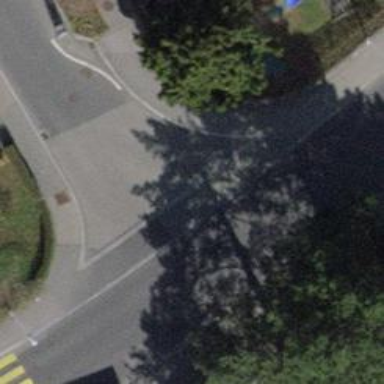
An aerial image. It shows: Asphalt footway with unmarked crossing and traffic-calming table.